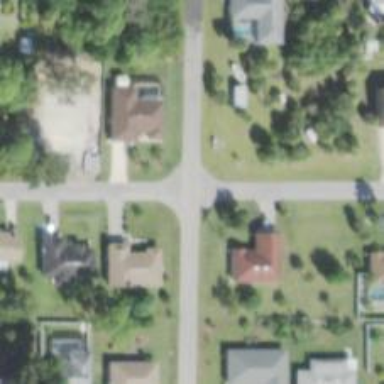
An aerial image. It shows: Residential road.